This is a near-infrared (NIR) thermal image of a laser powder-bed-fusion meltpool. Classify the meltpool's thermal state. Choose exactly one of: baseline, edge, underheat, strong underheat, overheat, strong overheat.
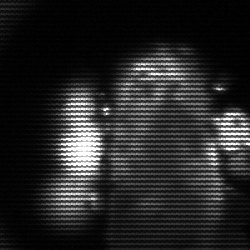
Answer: strong underheat